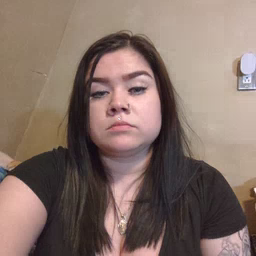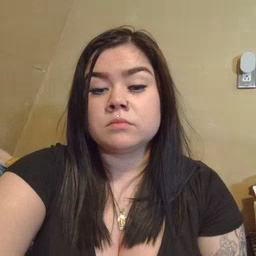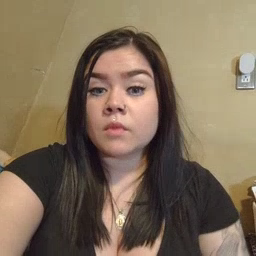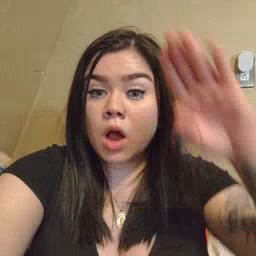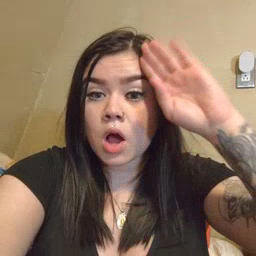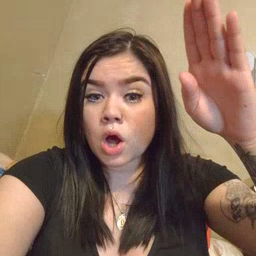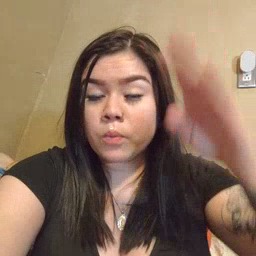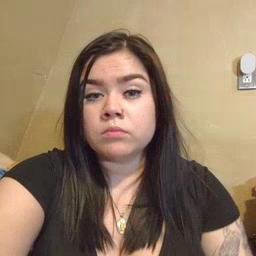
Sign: hello